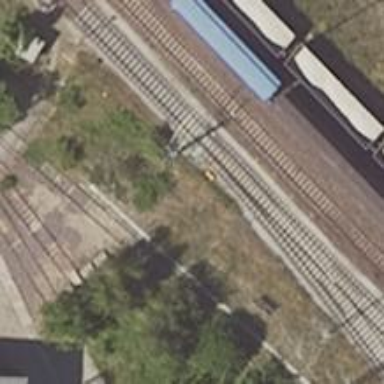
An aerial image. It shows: Railway switch.